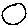
Label: circle